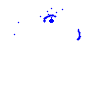
Particle: pion